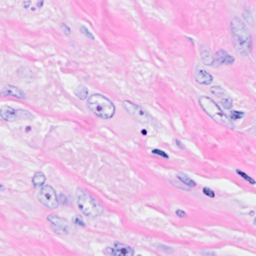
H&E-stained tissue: Breast